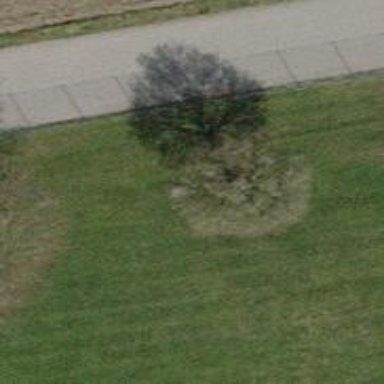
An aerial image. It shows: Urban area featuring tree as natural element.